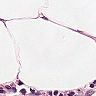
Metastatic tissue present: no